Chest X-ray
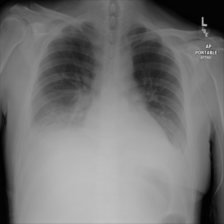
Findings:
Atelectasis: negative
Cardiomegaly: negative
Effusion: negative
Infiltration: negative
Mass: negative
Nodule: negative
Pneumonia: negative
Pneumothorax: negative
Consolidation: negative
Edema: negative
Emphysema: negative
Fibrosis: negative
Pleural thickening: negative
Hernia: negative